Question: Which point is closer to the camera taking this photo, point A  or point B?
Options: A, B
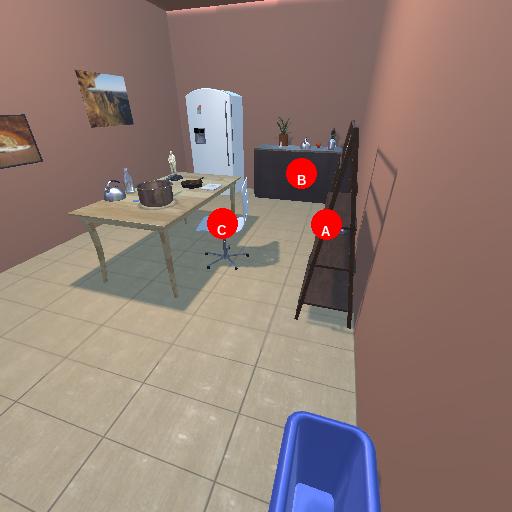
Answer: A